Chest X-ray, PA view. Patient: 53 years old, sex F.
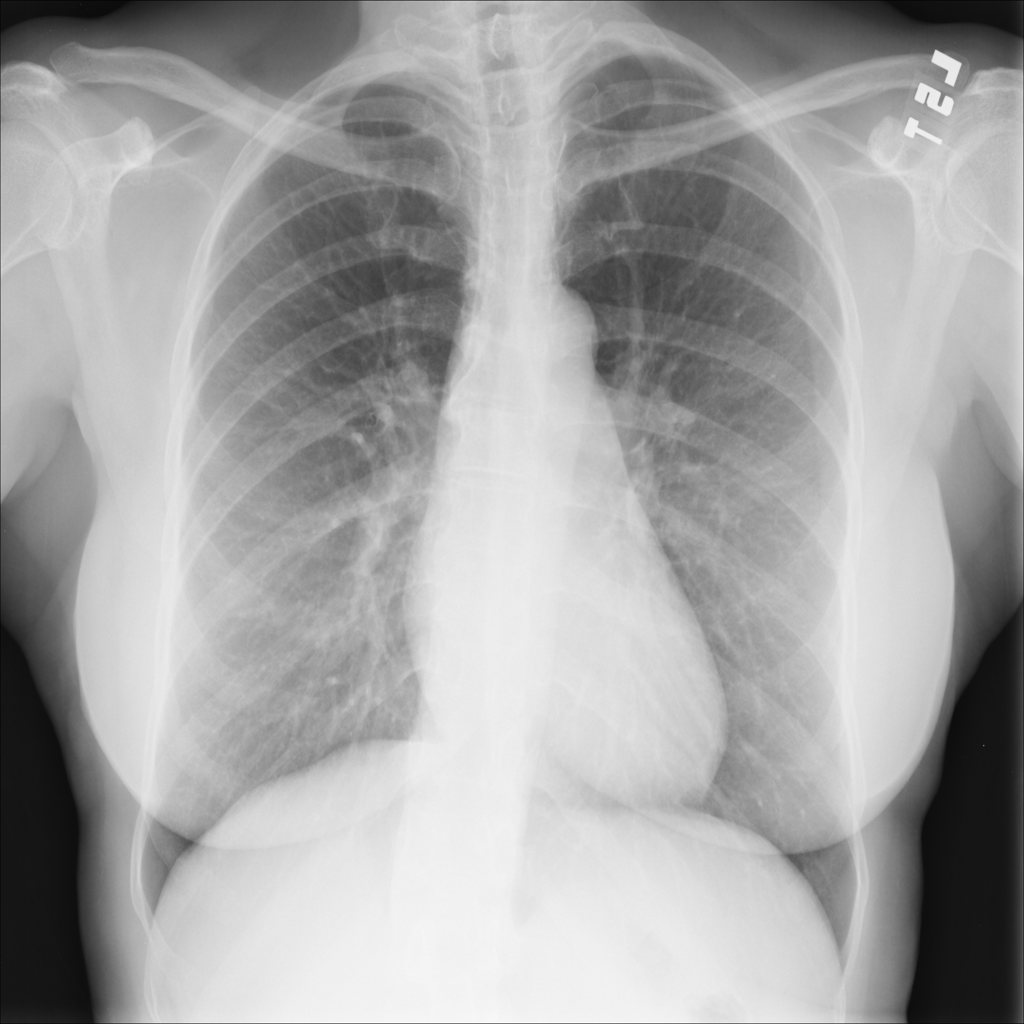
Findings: No Finding